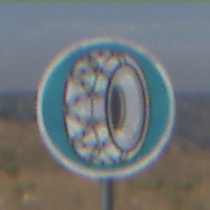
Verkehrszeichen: SchneekettenVorgeschrieben
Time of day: Midday
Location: Outdoor (Nature)
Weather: PartlyCloudy
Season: NotSpecified
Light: Natural